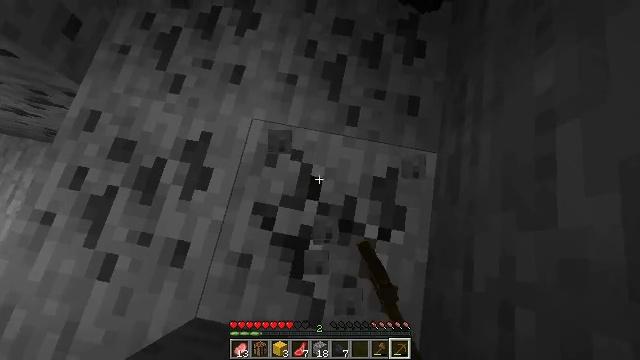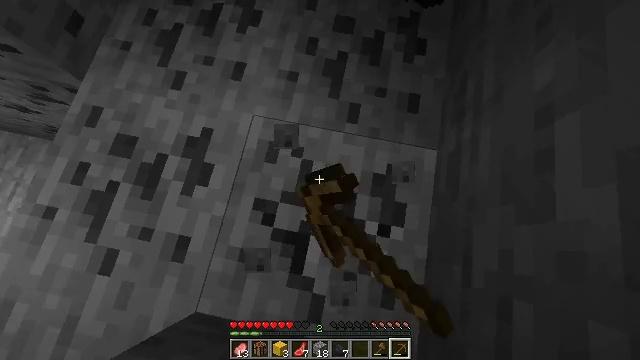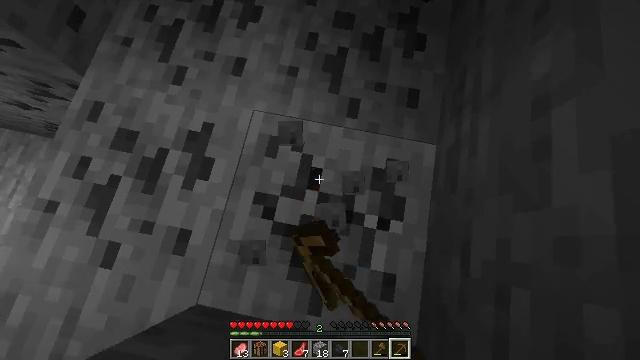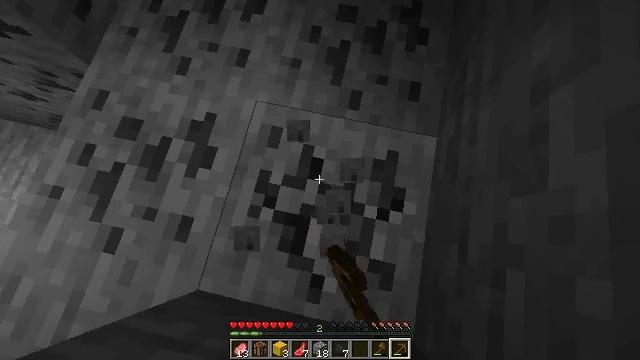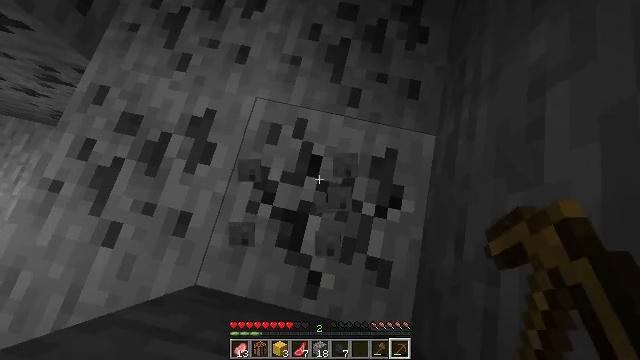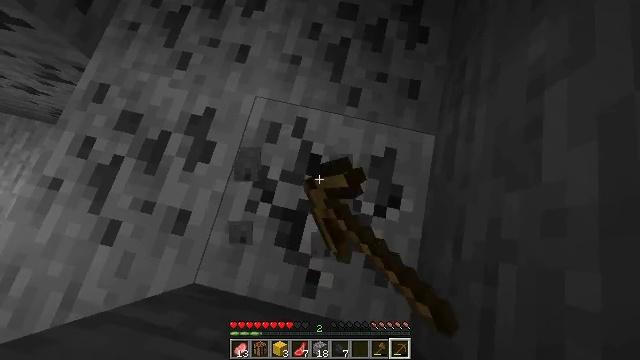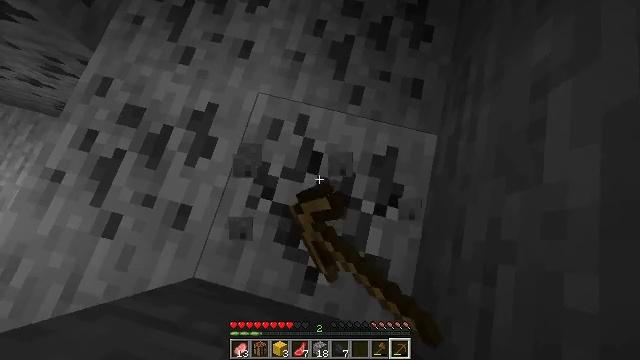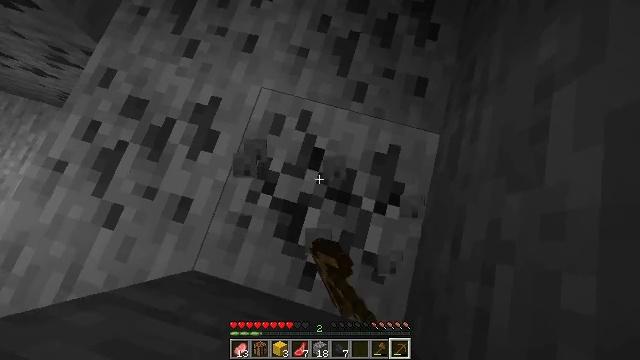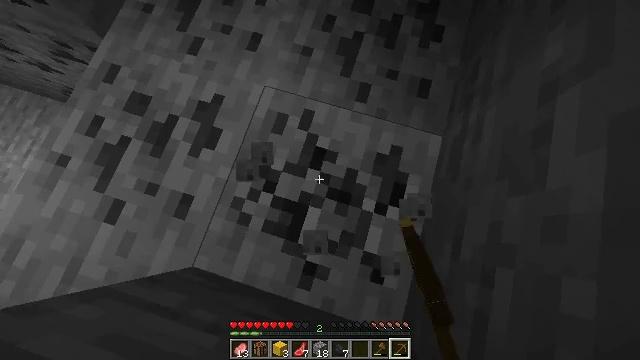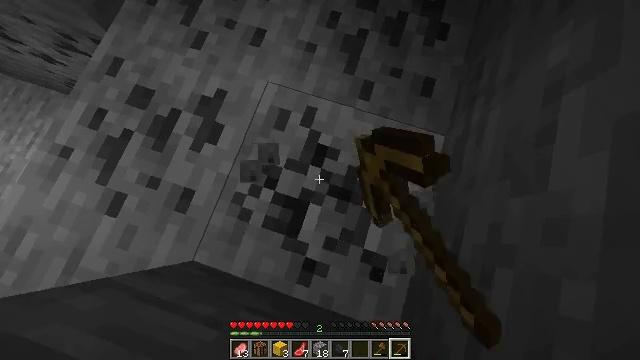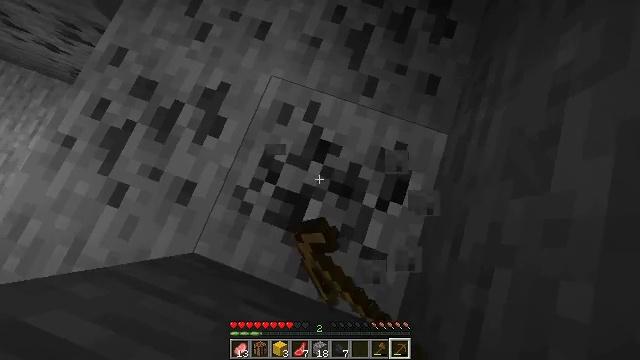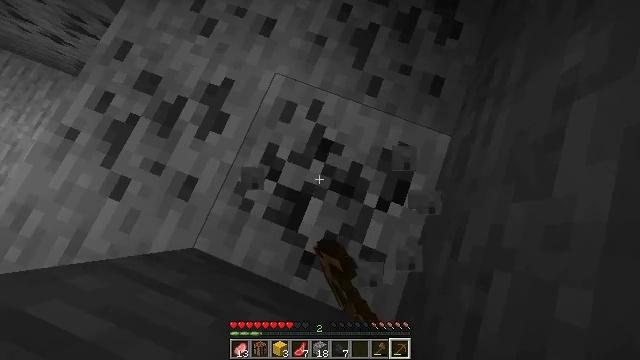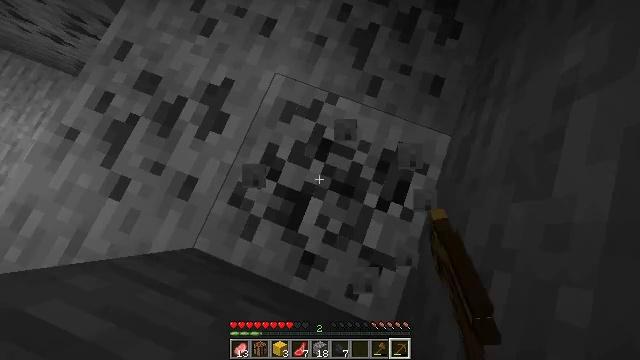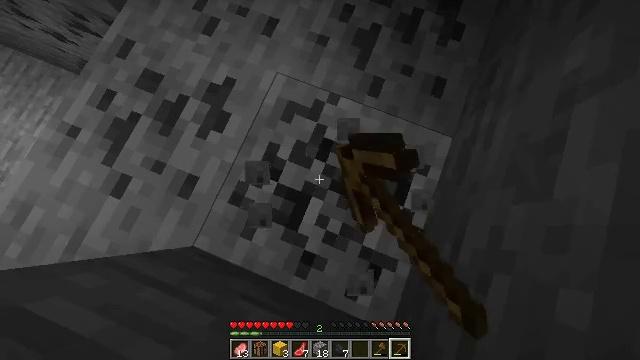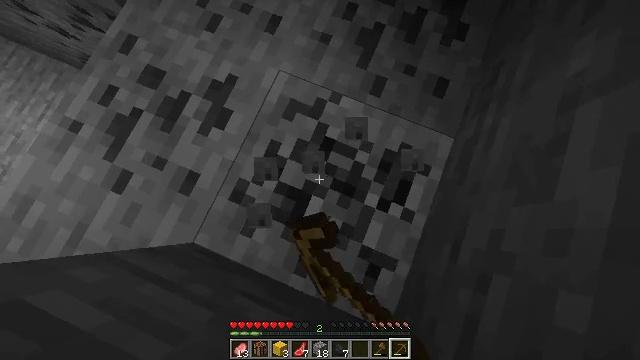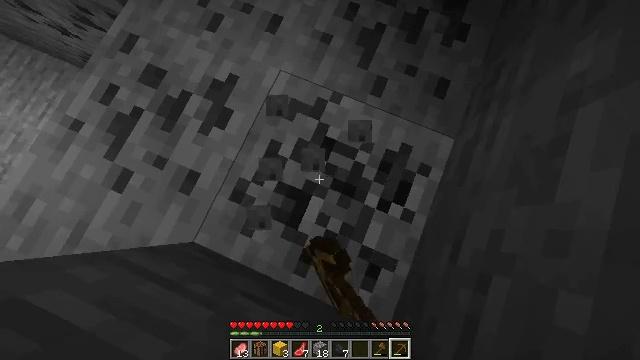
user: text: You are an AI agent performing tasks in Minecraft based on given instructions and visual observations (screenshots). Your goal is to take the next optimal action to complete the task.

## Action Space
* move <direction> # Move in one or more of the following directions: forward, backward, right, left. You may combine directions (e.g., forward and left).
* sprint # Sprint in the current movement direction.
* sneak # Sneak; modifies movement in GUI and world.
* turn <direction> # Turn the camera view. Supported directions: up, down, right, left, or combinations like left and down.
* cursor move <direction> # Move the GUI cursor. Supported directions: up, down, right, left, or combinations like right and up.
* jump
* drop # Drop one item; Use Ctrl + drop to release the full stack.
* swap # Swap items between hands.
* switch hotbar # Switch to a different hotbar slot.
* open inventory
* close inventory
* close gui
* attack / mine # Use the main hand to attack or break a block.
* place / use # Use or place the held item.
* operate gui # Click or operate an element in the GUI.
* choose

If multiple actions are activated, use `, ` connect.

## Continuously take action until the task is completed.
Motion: motion action
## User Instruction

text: Extract coal from the ore block.
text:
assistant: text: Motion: move back, sneak, attack / mine
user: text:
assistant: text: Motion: move back, sneak, attack / mine
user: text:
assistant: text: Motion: move back, sneak, attack / mine
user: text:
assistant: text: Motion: move back, sneak, attack / mine
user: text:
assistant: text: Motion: sneak, attack / mine
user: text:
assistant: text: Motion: sneak, turn left, attack / mine
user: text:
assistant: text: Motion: sneak, turn left, attack / mine
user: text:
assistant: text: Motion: sneak, turn left, attack / mine
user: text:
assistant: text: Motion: sneak, turn left, attack / mine
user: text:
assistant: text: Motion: sneak, turn left, attack / mine
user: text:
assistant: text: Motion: sneak, turn left, attack / mine
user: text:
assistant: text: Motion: sneak, attack / mine
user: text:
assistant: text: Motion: sneak, attack / mine
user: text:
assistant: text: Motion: sneak, attack / mine
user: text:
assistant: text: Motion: sneak, attack / mine
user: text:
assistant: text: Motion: sneak, attack / mine
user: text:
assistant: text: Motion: sneak, attack / mine
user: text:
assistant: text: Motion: sneak, attack / mine
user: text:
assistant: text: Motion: sneak, attack / mine
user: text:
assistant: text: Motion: sneak, attack / mine
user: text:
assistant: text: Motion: sneak, attack / mine
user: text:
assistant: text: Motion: sneak, attack / mine
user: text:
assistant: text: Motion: sneak, attack / mine
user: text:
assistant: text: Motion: sneak, turn left and up, attack / mine
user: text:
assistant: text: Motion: sneak, turn right and up, attack / mine
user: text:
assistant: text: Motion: sneak, turn right and up, attack / mine
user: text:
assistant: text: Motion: sneak, turn right and up, attack / mine
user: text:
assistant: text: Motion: sneak, turn right and up, attack / mine
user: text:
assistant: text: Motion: sneak, attack / mine
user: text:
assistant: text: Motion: sneak, attack / mine